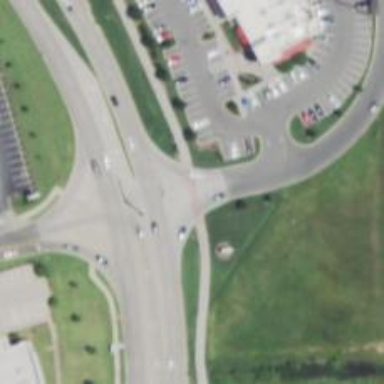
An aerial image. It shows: Secondary link road.